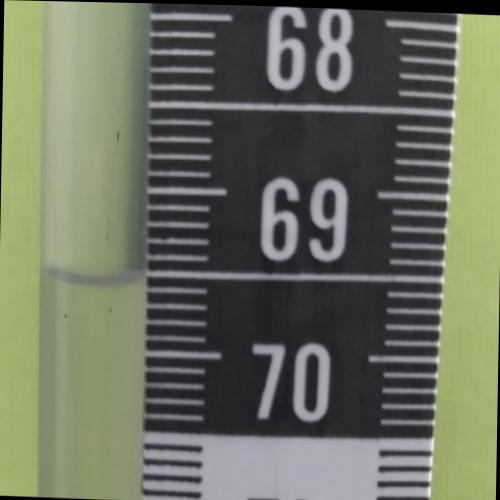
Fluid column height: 69.6 cm